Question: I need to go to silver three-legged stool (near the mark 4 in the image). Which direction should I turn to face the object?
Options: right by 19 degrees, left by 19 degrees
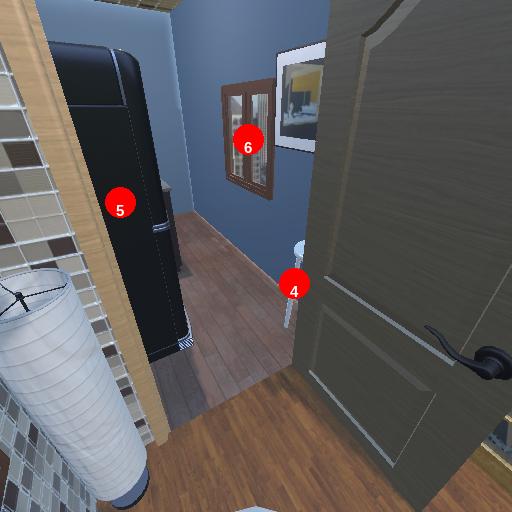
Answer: right by 19 degrees